Question: I am new to android trying to work on uploading image in to server.
Got some sample code from the Internet. But it is showing some error in the line which am not able to handle it. Can any one help me in this case. And the link which is fetch the code is <URL>
and the error is getting is
> "The method encodeBytes(byte[]) is undefined for the type Base64"
and the corresponding
i have even downloaded base64.java file in the project
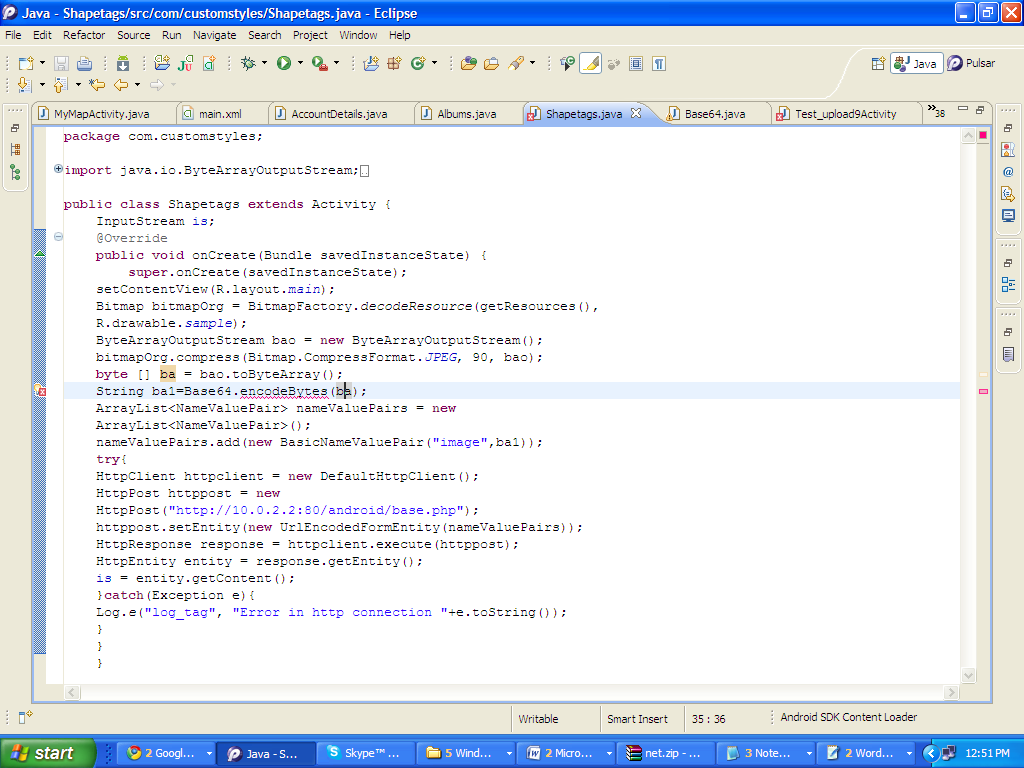
Answer: There is no 'encodeBytes' in the <URL>.